Question: I read through the lines of a text file but break on blank lines.
'''
Using sr As New StreamReader(openFileDialog1.OpenFile())
Dim text As [String] = sr.ReadToEnd()
Dim lines As String() = text.Split(vbCrLf)
For Each line As String In lines
Dim cleanline = line.Trim()
Dim words As String() = cleanline.Split(" ")
For Each word As String In words
If word.StartsWith("a", True, Nothing) OrElse word.StartsWith("e", True, Nothing) OrElse word.StartsWith("i", True, Nothing) OrElse word.StartsWith("o", True, Nothing) OrElse word.StartsWith("u", True, Nothing) OrElse word.StartsWith("y", True, Nothing) Then
System.Console.Write(word & "ay ")
Else
Dim mutated As String = word.Substring(1, word.Length - 1)
mutated = mutated & word.Substring(0, 1) & "yay "
System.Console.Write(mutated)
End If
Next
System.Console.Write(vbLf)
Next
End Using
'''
I am using <URL> input.
I get this error:

What should I change to prevent this runtime error and continue processing?
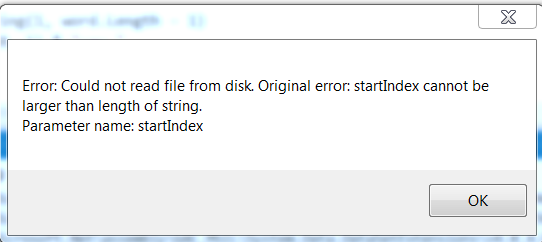
Answer: you should do something like this to ensure that you don't have that error:
'''
...
For Each word As String In words
If (word.Equals("")) Then
Continue For
End If
...
'''
This will ensure you never attempt to translate an empty string